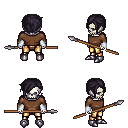
a pixel art fantasy rpg character, male body template, skeleton, brown long-sleeve shirt, gold greaves, raven pixie cut hairstyle, white cloth bracers, metal boots, spear, four views (front, back, left, right), 2x2 character sprite sheet, small pixel art, hard edges, no anti-aliasing